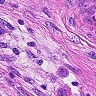
Metastatic tissue present: yes